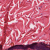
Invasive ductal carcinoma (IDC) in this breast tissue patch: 0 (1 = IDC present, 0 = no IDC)